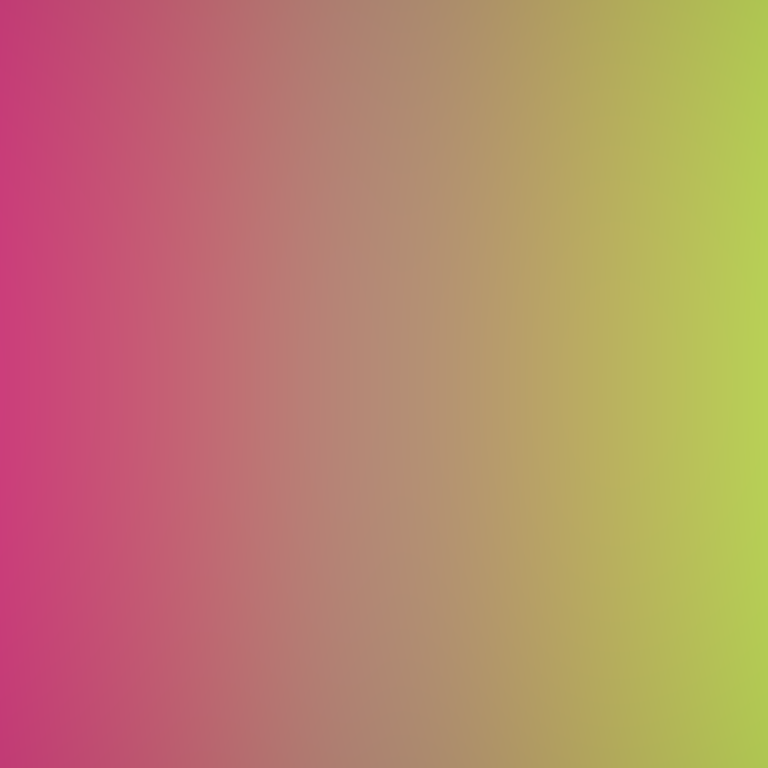
Abstract light effect, smooth gradient from soft pink to bright green, calm atmosphere, diffuse light, no room, no furniture, no objects.